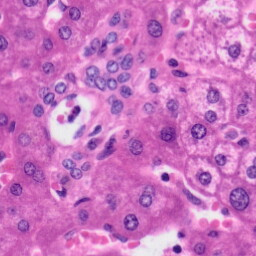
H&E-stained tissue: Liver